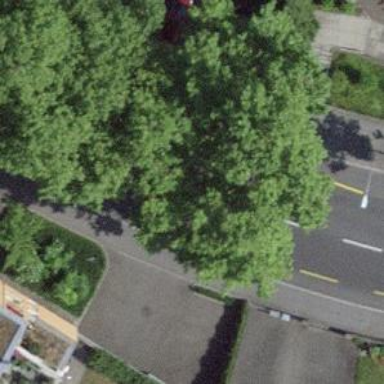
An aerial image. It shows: Tertiary road with separate sidewalks on both sides and cycling lanes on both sides. The road surface is asphalt.